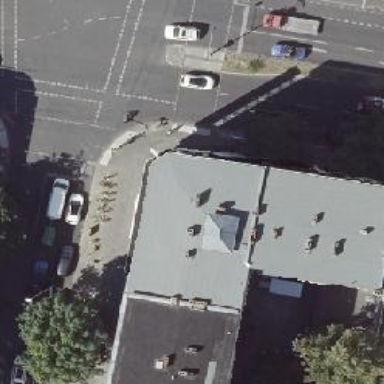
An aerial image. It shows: Shop selling clothes.